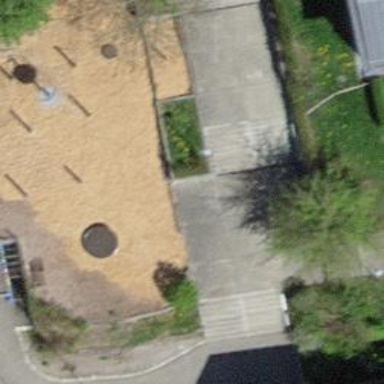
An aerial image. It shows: Playground area for leisure activities on the land.